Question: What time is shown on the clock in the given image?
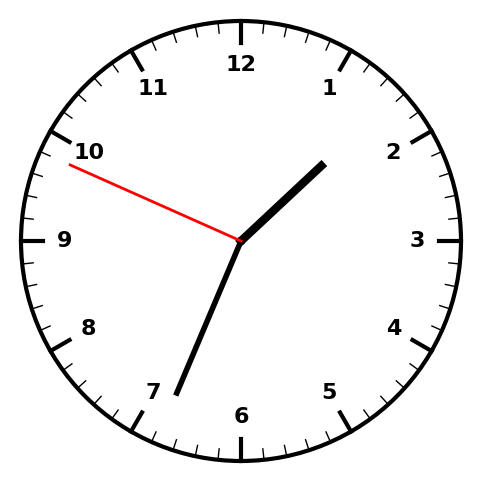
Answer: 01:33:49